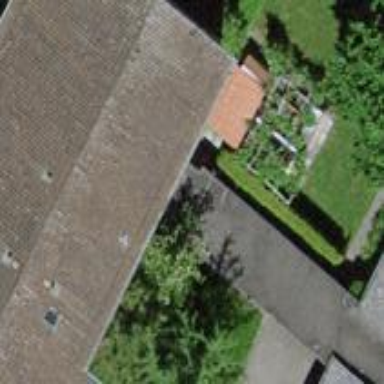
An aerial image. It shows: View of roof of building.